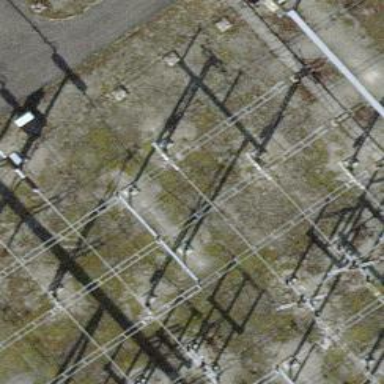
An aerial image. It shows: Switch for power supply.